Field crop: maize
Growth stage: 1
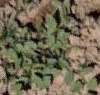
Species: convolvulus